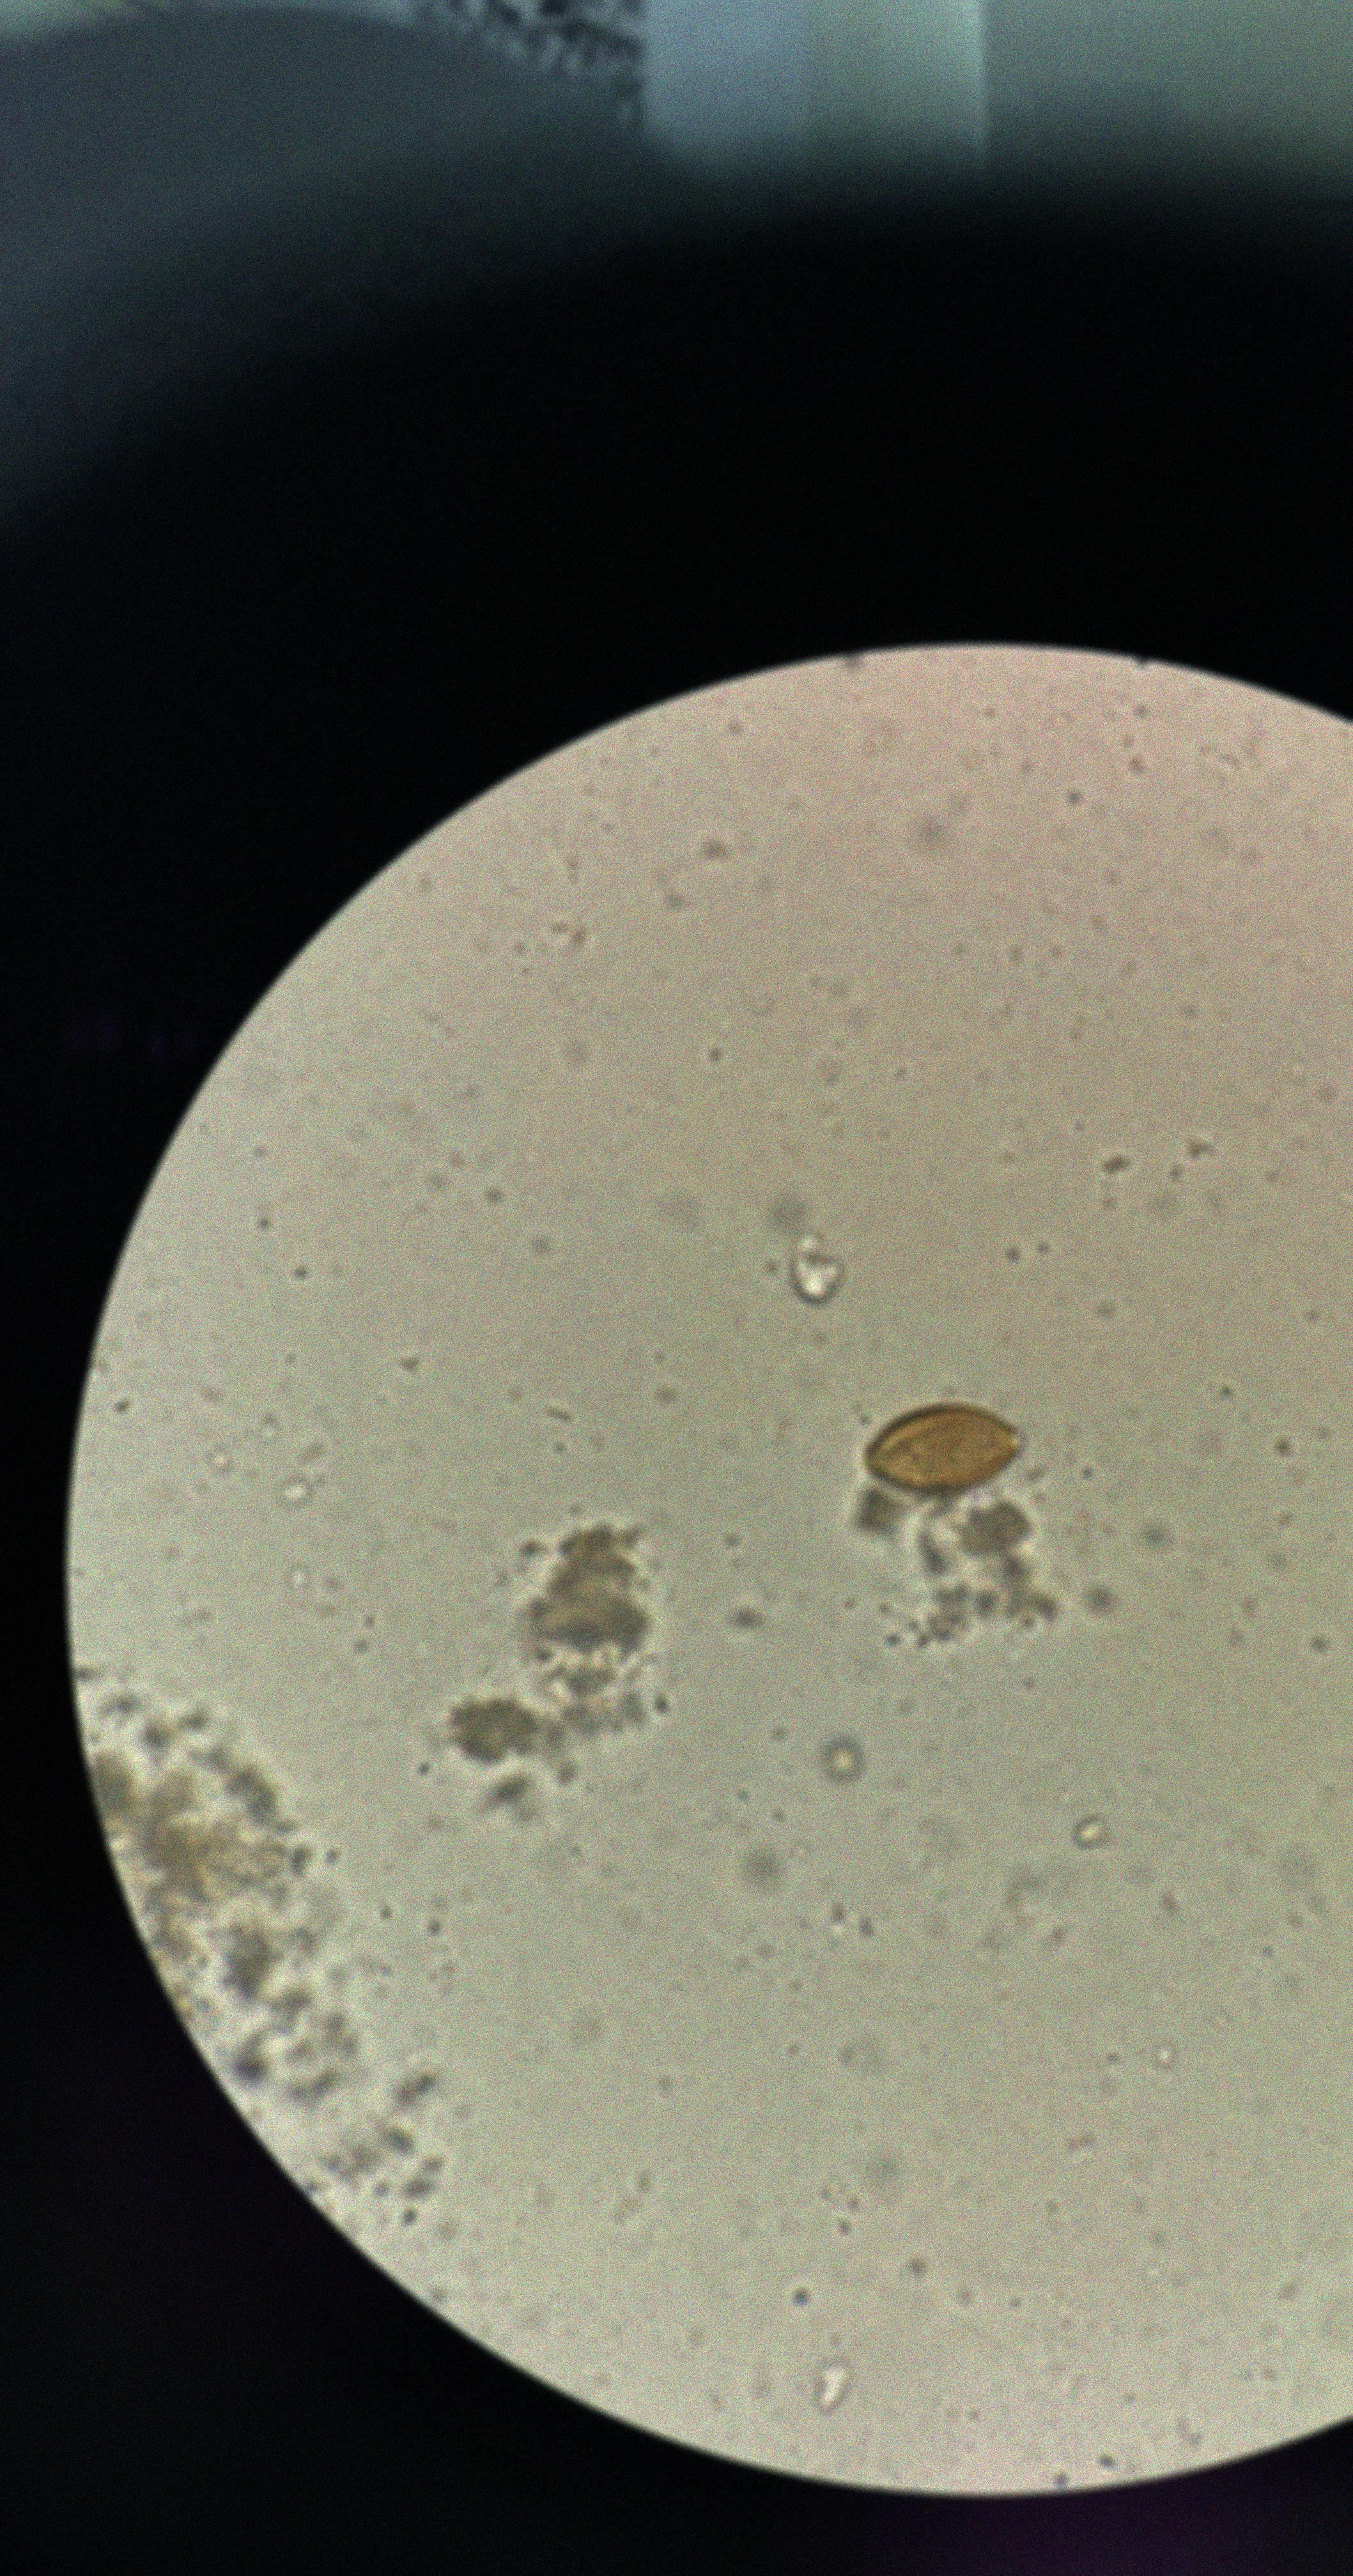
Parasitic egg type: Trichuris trichiura